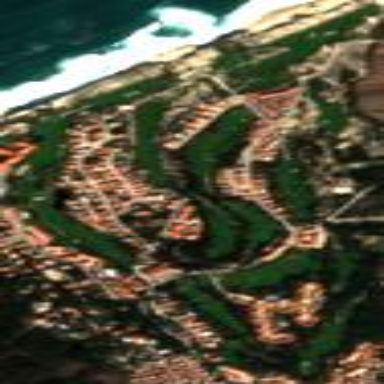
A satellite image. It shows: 18-hole golf course categorized under leisure land.